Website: walmart
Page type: added-to-cart
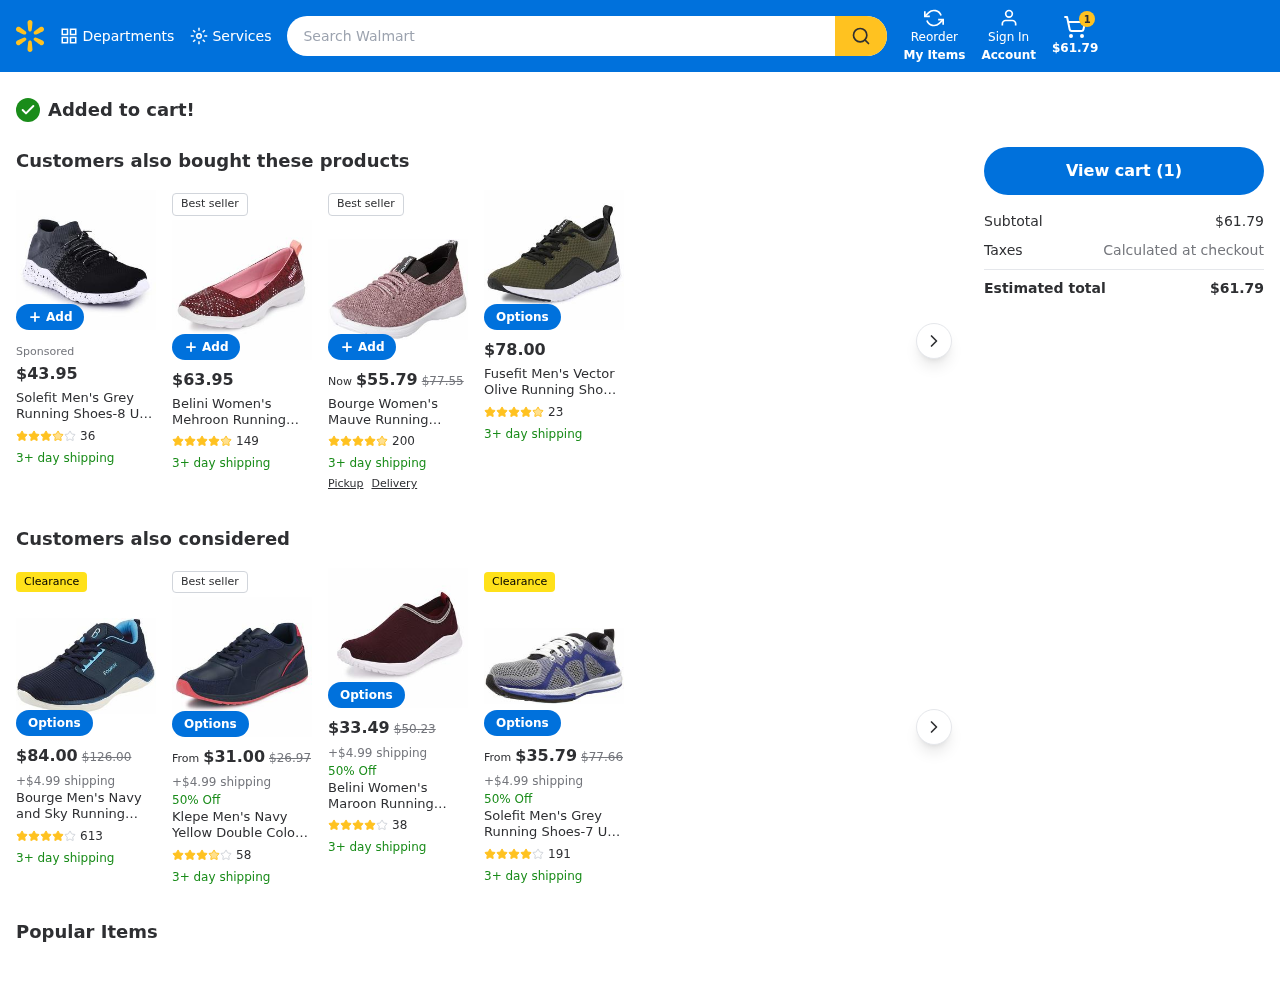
Product elements: key: PRODUCT2_NAME
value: Solefit Men's Grey Running Shoes-8 UK (41 EU) (SLFT-1143)
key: PRODUCT2_NUM_RATINGS
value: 36
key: PRODUCT2_PRICE
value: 43.95
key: PRODUCT2_RATING
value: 3.7
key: PRODUCT3_NAME
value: Belini Women's Mehroon Running Shoes-7 UK (40 EU) (BS 124MEHROON7)
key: PRODUCT3_NUM_RATINGS
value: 149
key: PRODUCT3_PRICE
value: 63.95
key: PRODUCT3_RATING
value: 4.5
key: PRODUCT4_NAME
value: Bourge Women's Mauve Running Shoes-7 UK (39 EU) (8 US) (Micam-118)
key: PRODUCT4_NUM_RATINGS
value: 200
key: PRODUCT4_PRICE
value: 55.79
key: PRODUCT4_RATING
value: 4.7
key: PRODUCT5_NAME
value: Fusefit Men's Vector Olive Running Shoes-7 UK (41 EU) (8 US) (FFR-376_7)
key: PRODUCT5_NUM_RATINGS
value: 23
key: PRODUCT5_PRICE
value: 78
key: PRODUCT5_RATING
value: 4.7
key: PRODUCT6_NAME
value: Bourge Men's Navy and Sky Running Shoes-10 UK (44 EU) (11 US) (Reef-77)
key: PRODUCT6_NUM_RATINGS
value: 613
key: PRODUCT6_PRICE
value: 84
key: PRODUCT6_RATING
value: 4
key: PRODUCT7_NAME
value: Klepe Men's Navy Yellow Double Color Running Shoes-10 UK (44 EU) (11 US) (KP84/NVYYLW)
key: PRODUCT7_NUM_RATINGS
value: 58
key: PRODUCT7_PRICE
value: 31
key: PRODUCT7_RATING
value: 3.6
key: PRODUCT8_NAME
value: Belini Women's Maroon Running Shoes-5 UK (38 EU) (BS 122MAROON5)
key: PRODUCT8_NUM_RATINGS
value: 38
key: PRODUCT8_PRICE
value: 33.49
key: PRODUCT8_RATING
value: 4.3
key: PRODUCT9_NAME
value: Solefit Men's Grey Running Shoes-7 UK (40 EU) (SLFT-1135)
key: PRODUCT9_NUM_RATINGS
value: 191
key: PRODUCT9_PRICE
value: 35.79
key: PRODUCT9_RATING
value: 4.2
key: PRODUCT4_ORIGINAL_PRICE
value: $77.55
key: PRODUCT6_ORIGINAL_PRICE
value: $126.00
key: PRODUCT7_ORIGINAL_PRICE
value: $26.97
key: PRODUCT8_ORIGINAL_PRICE
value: $50.23
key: PRODUCT9_ORIGINAL_PRICE
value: $77.66
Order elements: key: ORDER_NUM_ITEMS
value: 1
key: ORDER_SUBTOTAL
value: $61.79
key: ORDER_TOTAL
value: $61.79
Search elements: key: HEADER_SEARCH
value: Search Walmart